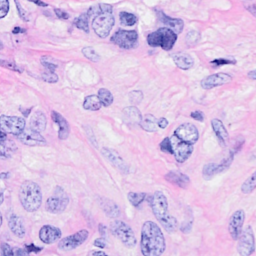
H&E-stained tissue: Breast